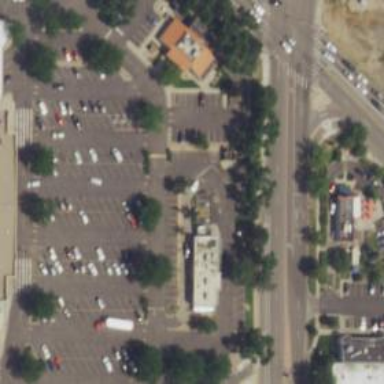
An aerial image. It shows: Parking space.